Question: I am writing a string into a file and reading it back out using binarywriter and binaryreader. When the string is read back out, it looks all funny and very long. I don't know why it is doing that.
Here is how I write into a file with binarywriter:
'''
TFileHeader = Record
ID:String;
version:SmallInt;
end;
method WriteGroups(fname:string; cg:ArrayList);
var
strm : BinaryWriter;
i:integer;
cnt:Integer;
GroupHeader:TFileHeader;
begin
GroupHeader.ID:='GroupFile'; <<<-----I am having problem with this string.
GroupHeader.version:=6;
if Environment.OSVersion.Platform = System.PlatformID.Unix then
fname := baseDir +'/calgroup.dat'
else
fname := baseDir +'\calgroup.dat';
if cg.Count > 0 then
begin
strm := new BinaryWriter(File.Create(fname));
cnt := cg.Count;
strm.Write(GroupHeader.version);
strm.Write(GroupHeader.ID);
strm.Write(cnt);
for i := 0 to cnt - 1 do
begin
TCalGroup(cg[i]).WriteMGroup(strm);
end;
strm.Close;
end;
end;
'''
Here is how I read from a file using BinaryReader:
'''
method ReadGroups(fname:string; cg:ArrayList);
var
strm : BinaryReader;
GroupHeader:TFileHeader;
cnt:SmallInt;
i:integer;
cgp:TMagiKalCalGroup;
begin
GroupHeader.ID :='';
GroupHeader.version := 0;
if Environment.OSVersion.Platform = System.PlatformID.Unix then
fname := baseDir +'/calgroup.dat'
else
fname := baseDir +'\calgroup.dat';
if File.Exists(fname) then
begin
ClearGroups(cg);
strm := new BinaryReader(file.OpenRead(fname));
GroupHeader.version:=strm.ReadInt32;
GroupHeader.ID := strm.ReadString; <-----Here is the problem. See the image below..
if ((GroupHeader.ID='') or (GroupHeader.version>100)) then
begin
strm.Close;
Exit;
end;
if (GroupHeader.version<5) then
begin
strm.Close;
exit;
end;
cnt := strm.ReadInt16;
for i := 0 to cnt - 1 do
begin
reformat:=false;
cgp := new TMagiKalCalGroup('New Grp');
cgp.ReadMGroup(Strm);
cgp.UpdateDateTime(System.DateTime.Now);
cg.Add(cgp);
end;
//strm.Free;
strm.Close;
end;
end;
'''
Here what I see when I debug the code:

As you can see or not see, "GroupHeader.ID" should only contain "Groupfile" not long string with garbage in it.
So, what am I doing wrong? Is this a string format error?
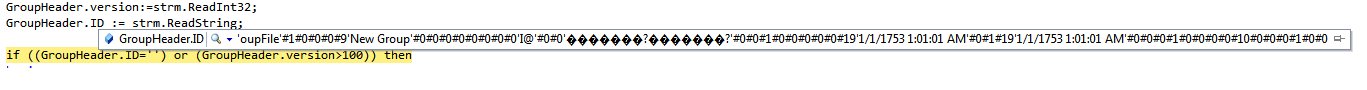
Answer: 'Smallint' is a 16-bit value. When reading the file, you are reading that value as a 32-bit value instead of a 16-bit value, so you end up reading some of the bytes that belong to the length of the stored string. When you then read the string, the first 2 bytes of the string characters get interpreted as part of the string length, which is why you end up with garbage.
You have a similar logic bug when reading the groups. 'Integer' is a 32-bit value. When reading the group count, you are reading it as a 16-bit value instead, which means your group reads are going to be off by 2 bytes and will be corrupted as well.
You need to change these lines inside of your 'ReadGroups()' function:
'''
cnt: Smallint;
...
GroupHeader.version:=strm.ReadInt32;
...
cnt := strm.ReadInt16;
'''
To these instead:
'''
cnt: Integer;
...
GroupHeader.version := strm.ReadInt16;
...
cnt := strm.ReadInt32;
'''